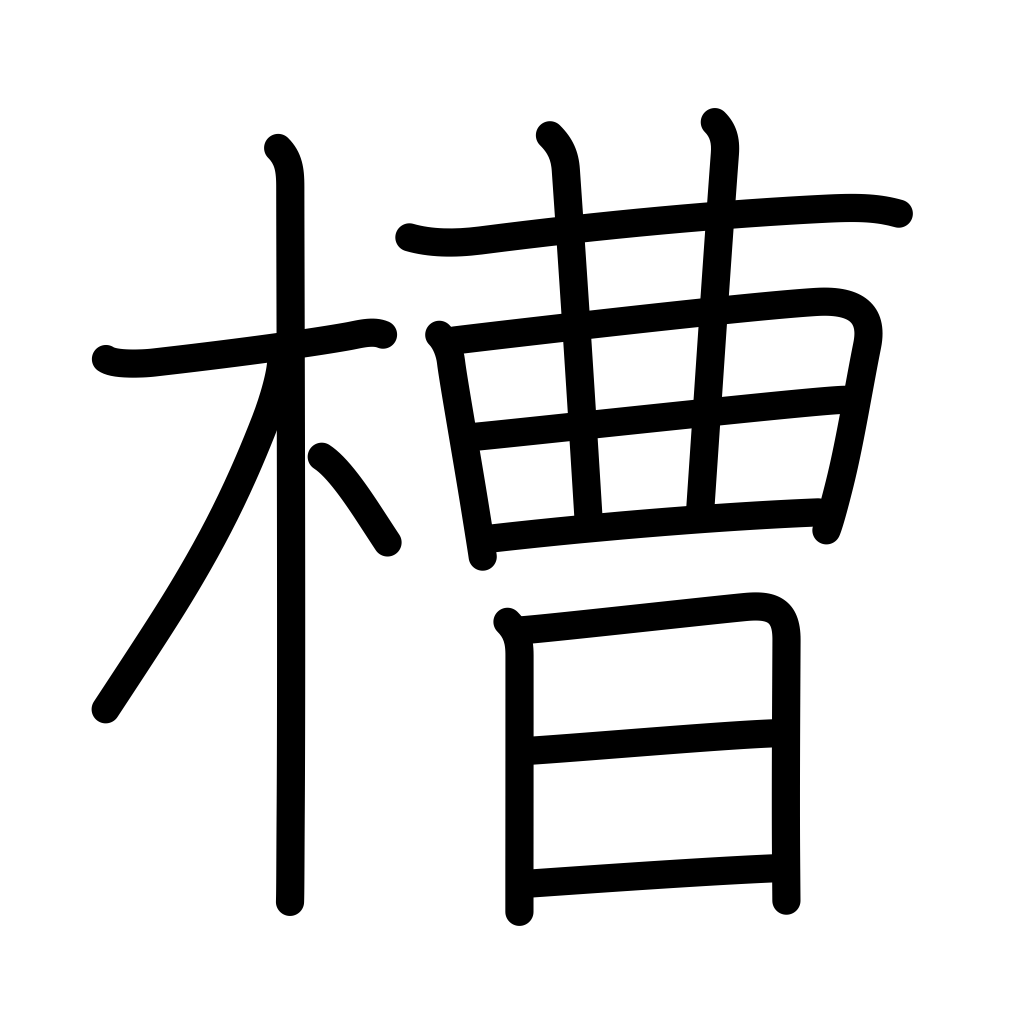
Meaning: vat, tub, tank